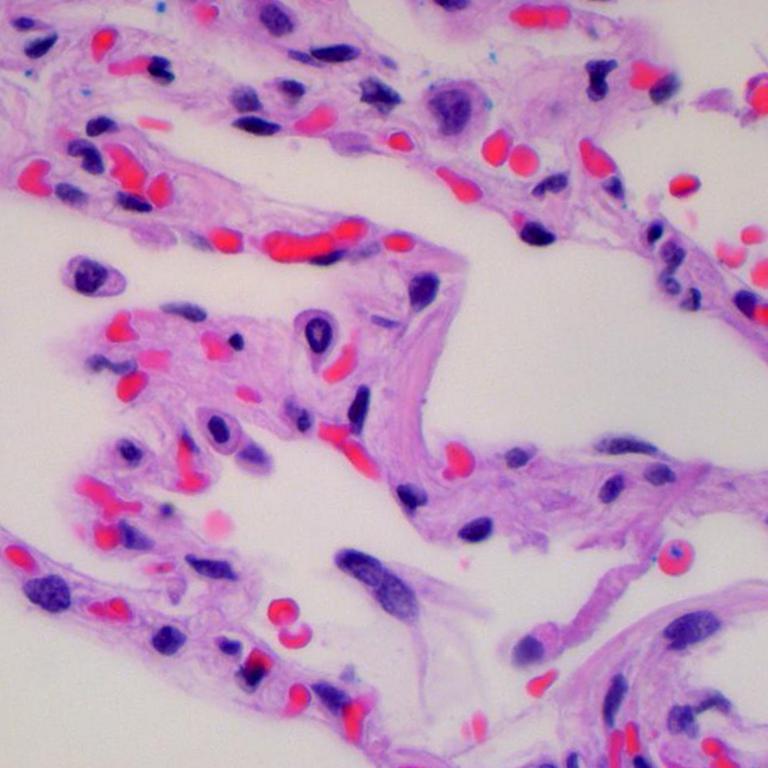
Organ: lung
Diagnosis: benign